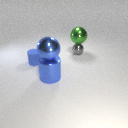
large blue metal cylinder to the left of small gray metal sphere